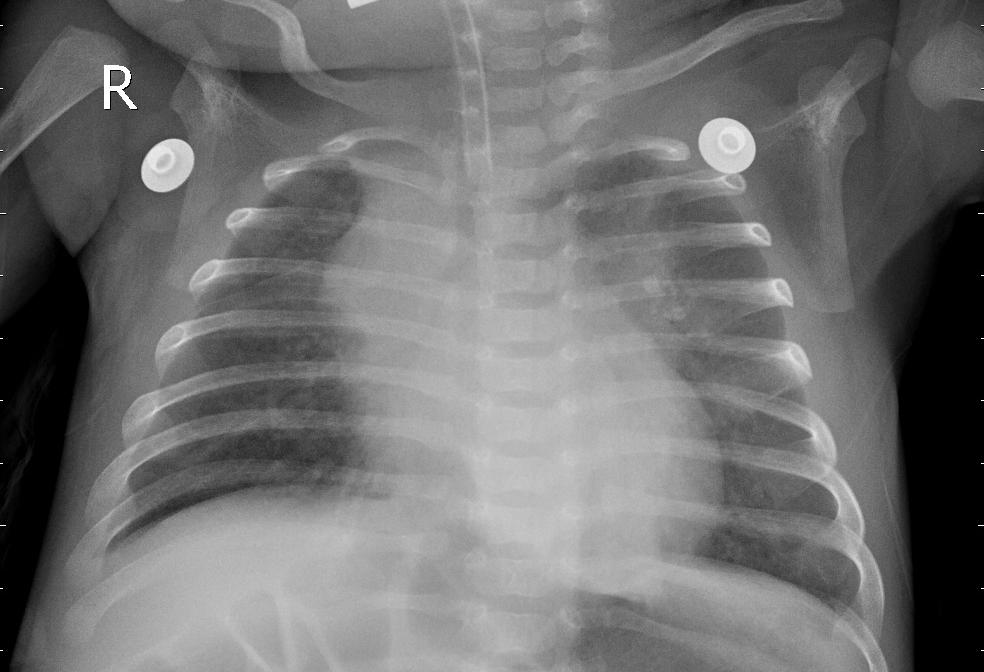
Diagnosis: PNEUMONIA